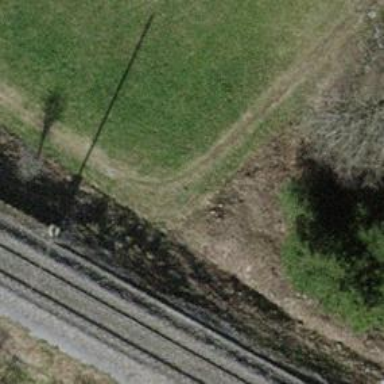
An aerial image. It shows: Grass path.